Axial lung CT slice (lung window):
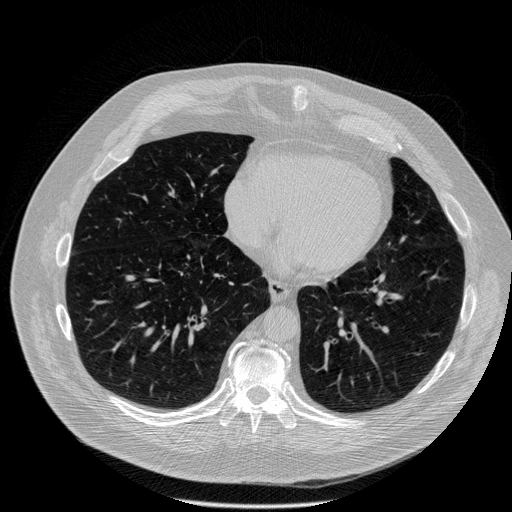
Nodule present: no